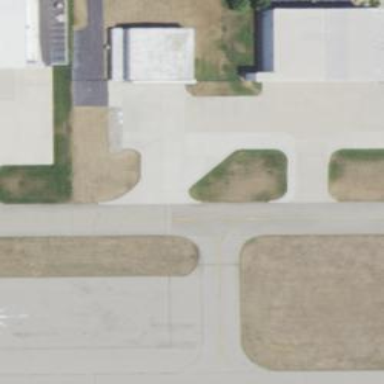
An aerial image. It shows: View of taxiway at the airport.